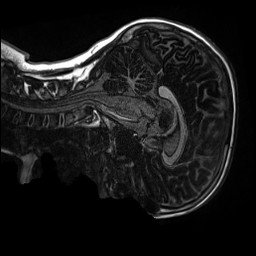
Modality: MP2RAGE
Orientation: sagittal
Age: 11
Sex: female
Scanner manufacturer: siemens
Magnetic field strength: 3 T
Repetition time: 4 s
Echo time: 0.00303 s